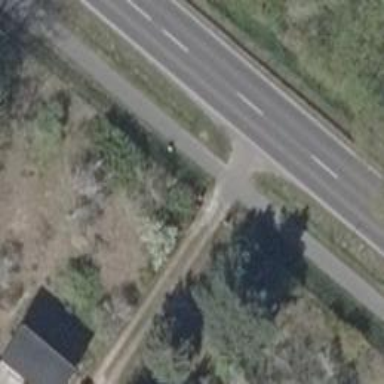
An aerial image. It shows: Driveway leading to service road.